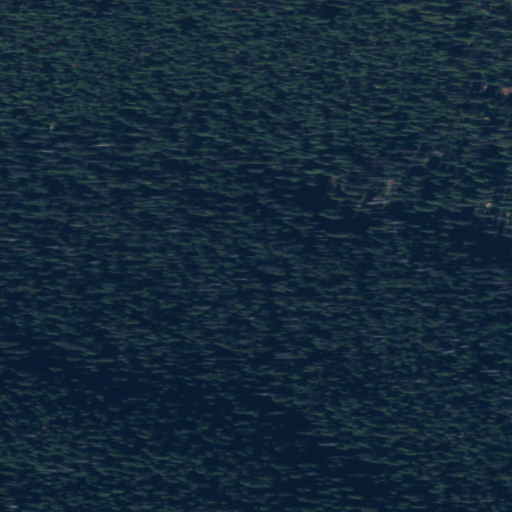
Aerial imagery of gap in Washington named Holman Pass containing evergreen forest, open development, low intensity development, and woody wetlands